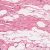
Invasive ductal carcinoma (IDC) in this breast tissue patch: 0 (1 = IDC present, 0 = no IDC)